Question: I try to share an file I downloaded. I put that file in the 'Ti.Filesystem.externalStorageDirectory'. The file is saved correctly since i can show it in an 'ImageView.image'.
Here's the code I use to start a android share intent:
(apparently you can not use the file:// scheme with android API 24. See this post: <URL>
'''
filePath = filePath.replace('file','content');
var intent = Ti.Android.createIntent({
action: Ti.Android.ACTION_SEND,
});
intent.putExtraUri(Ti.Android.EXTRA_STREAM, filePath);
$.FileList.activity.startActivity(intent);
'''
What happens is, the share dialog opens, I choose the app I wish to share to, but then I get a notice there is nothing to share.

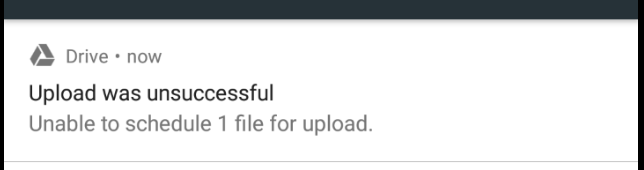
Answer: actually it was quite simple:
1. appcelerator handles the filePath by itself, so it is not necessary to replace file with content
2. the intent needs a type parameter.
the working code would be:
'''
var intent = Ti.Android.createIntent({
action: Ti.Android.ACTION_SEND,
type: '*/*'
});
intent.putExtraUri(Ti.Android.EXTRA_STREAM, filePath);
$.FileList.activity.startActivity(intent);
'''